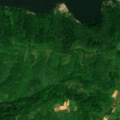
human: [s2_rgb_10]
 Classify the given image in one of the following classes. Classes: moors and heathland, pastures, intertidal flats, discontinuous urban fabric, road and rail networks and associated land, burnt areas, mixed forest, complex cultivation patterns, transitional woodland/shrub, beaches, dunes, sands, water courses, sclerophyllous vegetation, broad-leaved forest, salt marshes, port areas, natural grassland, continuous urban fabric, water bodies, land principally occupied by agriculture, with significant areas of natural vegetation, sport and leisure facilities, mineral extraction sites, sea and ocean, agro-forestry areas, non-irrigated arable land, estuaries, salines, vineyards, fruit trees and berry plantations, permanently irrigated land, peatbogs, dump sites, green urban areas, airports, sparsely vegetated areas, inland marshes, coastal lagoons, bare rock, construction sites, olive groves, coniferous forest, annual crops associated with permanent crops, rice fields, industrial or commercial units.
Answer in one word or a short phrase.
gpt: land principally occupied by agriculture, with significant areas of natural vegetation, broad-leaved forest, transitional woodland/shrub, water bodies